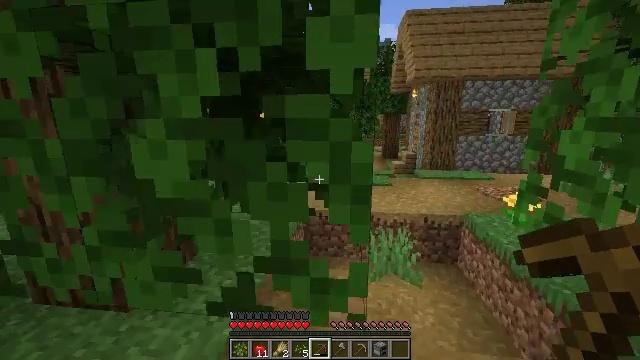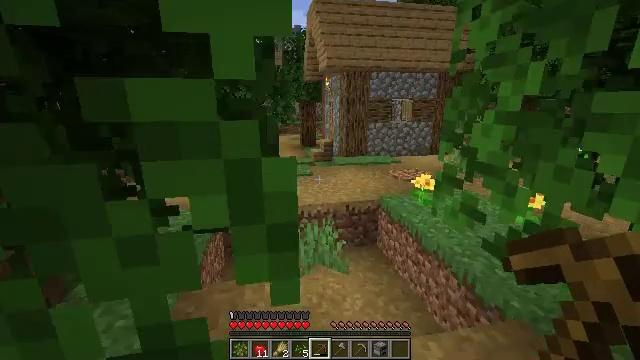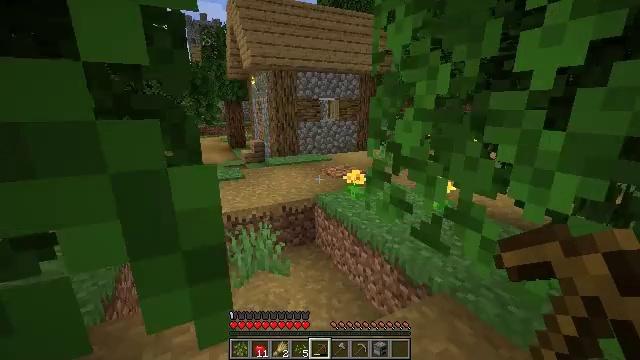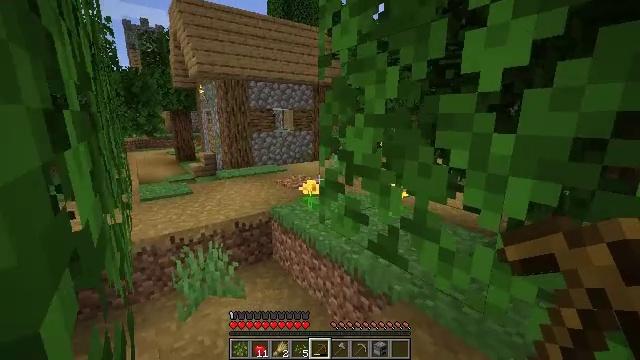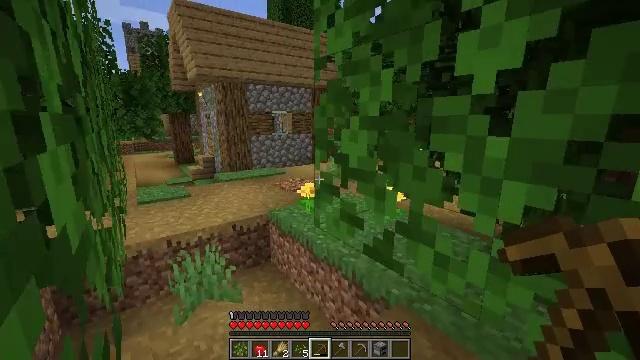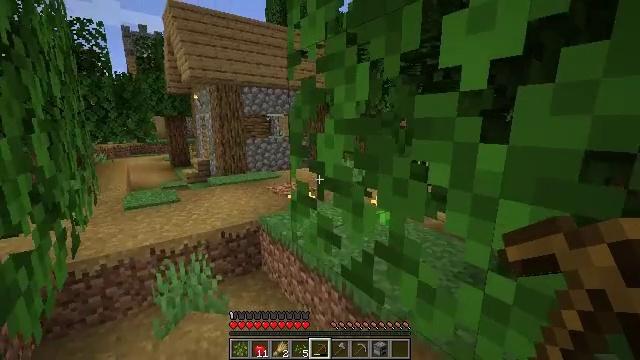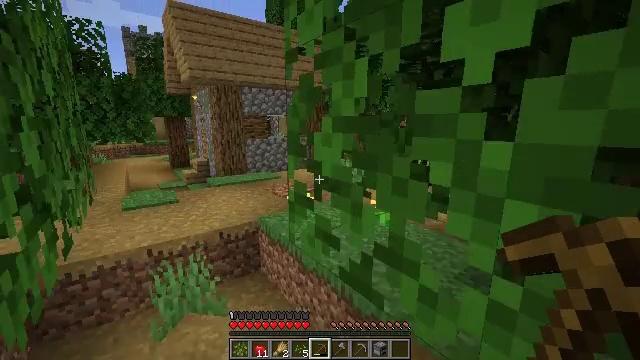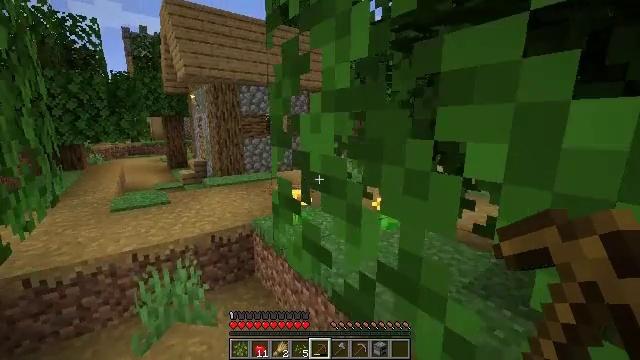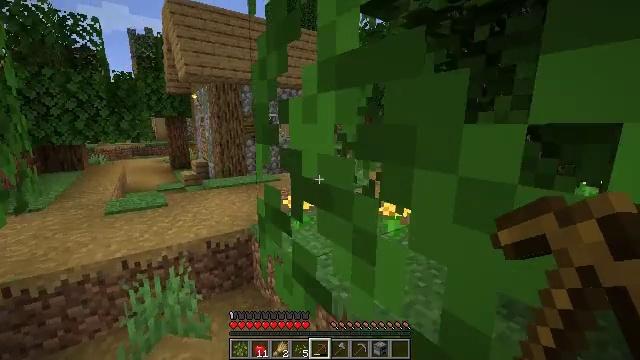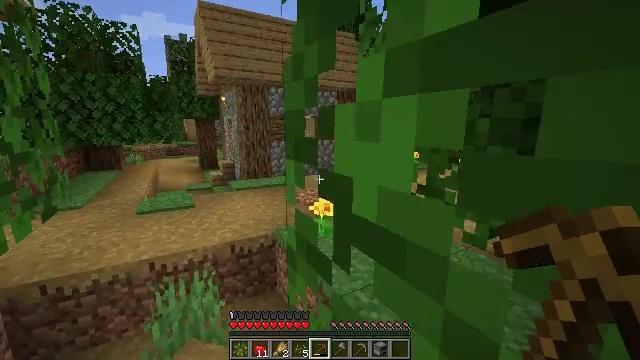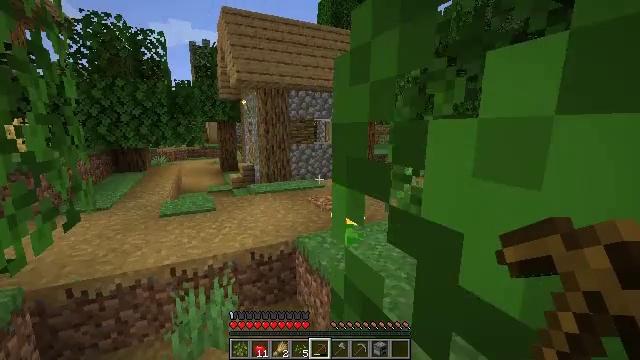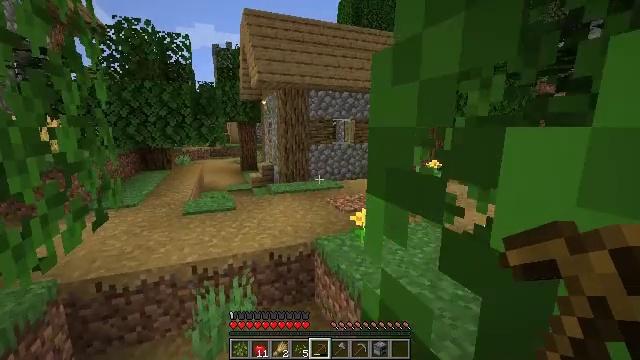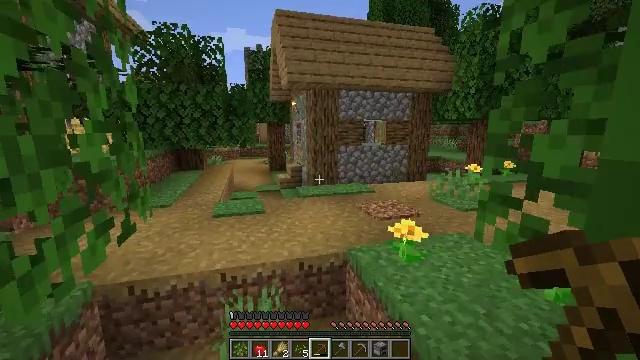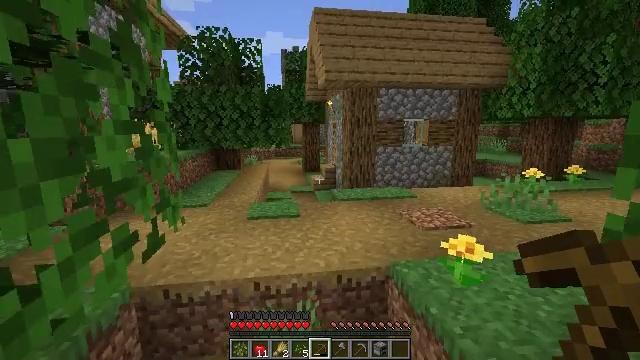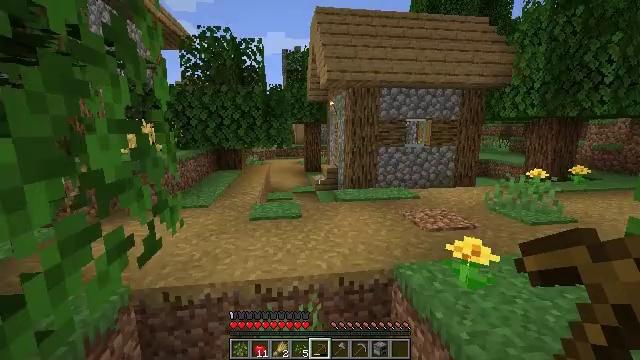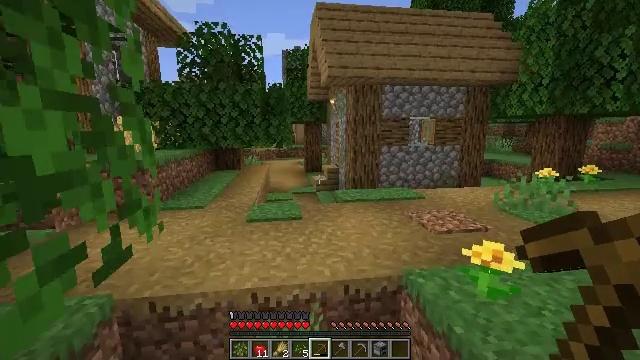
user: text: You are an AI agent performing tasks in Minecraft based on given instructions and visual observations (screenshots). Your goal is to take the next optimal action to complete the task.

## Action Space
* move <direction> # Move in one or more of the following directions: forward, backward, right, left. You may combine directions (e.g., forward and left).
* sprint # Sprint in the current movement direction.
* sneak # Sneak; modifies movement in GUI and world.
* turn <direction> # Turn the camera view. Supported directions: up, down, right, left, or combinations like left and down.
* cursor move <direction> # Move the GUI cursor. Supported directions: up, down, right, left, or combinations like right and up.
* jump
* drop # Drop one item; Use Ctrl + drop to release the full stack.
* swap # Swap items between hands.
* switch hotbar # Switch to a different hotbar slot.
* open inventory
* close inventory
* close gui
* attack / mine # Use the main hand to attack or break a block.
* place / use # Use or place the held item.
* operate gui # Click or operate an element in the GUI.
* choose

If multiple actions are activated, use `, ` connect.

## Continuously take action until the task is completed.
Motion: motion action
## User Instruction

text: Dig the grass path to transform it.
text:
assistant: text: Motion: move forward, turn right and down
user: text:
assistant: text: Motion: move forward, turn right
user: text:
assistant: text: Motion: move forward, turn right and up
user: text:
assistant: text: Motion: move forward
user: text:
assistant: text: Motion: move forward
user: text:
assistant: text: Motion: move forward
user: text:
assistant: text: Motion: move forward
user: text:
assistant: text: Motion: move forward
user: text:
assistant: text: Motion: move forward, turn left
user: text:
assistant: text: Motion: move forward, turn left
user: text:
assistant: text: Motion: move forward, turn left
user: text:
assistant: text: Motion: move forward, turn left
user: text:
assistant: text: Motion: move forward, turn left
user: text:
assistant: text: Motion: move forward
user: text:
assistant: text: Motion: move forward
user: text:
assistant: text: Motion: move forward
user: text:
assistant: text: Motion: move forward
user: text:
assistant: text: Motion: move forward
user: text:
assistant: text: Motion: move forward
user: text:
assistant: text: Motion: move forward
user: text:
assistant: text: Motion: move forward
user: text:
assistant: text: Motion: move forward
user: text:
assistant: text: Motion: move forward, jump
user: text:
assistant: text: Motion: move forward, jump
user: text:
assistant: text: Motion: move forward, jump
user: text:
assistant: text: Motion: move forward, jump
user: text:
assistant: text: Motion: move forward, jump
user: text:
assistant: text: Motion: move forward, jump
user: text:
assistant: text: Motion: move forward, jump
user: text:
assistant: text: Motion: move forward